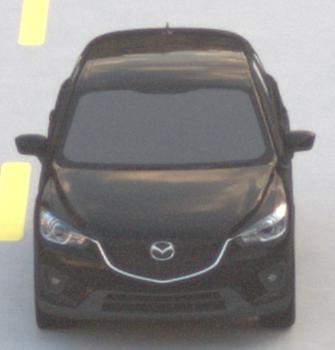
Make: Mazda
Model: CX-5 2.0 SKYACTIV-G 160
Detailed model: CX-5 (GH)
Model produced from: 2012/04
Model produced until: 2015/02
Doors: 5
Color: black
Road condition: dry road
Daytime: sunrise or sunset
Contrast: low contrast